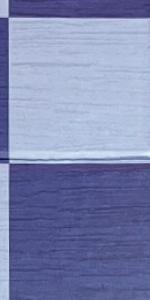
Label: Empty